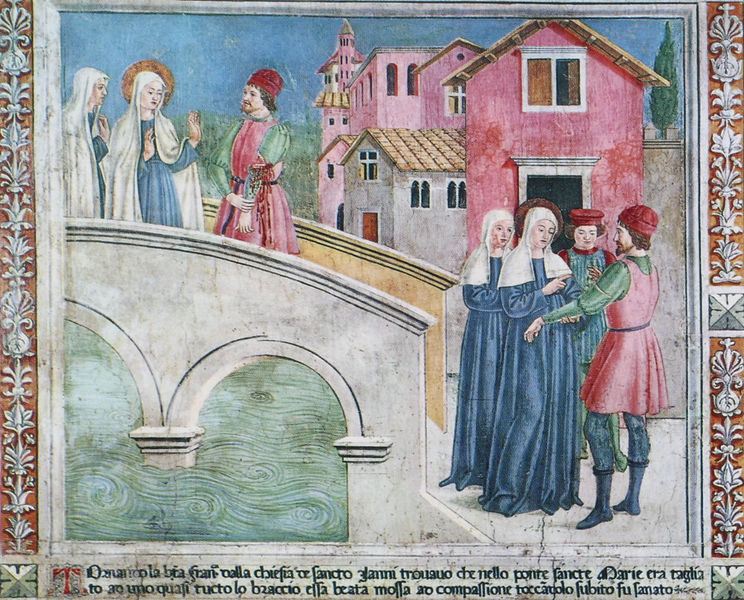
Titel: Rom, Monastero di Tor de’ Specchi, Fresken
Künstler: Benozzo Gozzoli
Standort: Rom, Via del Teatro di Marcello, Monastero di Tor de’ Specchi  (EU - I - Latium)
Schlagwörter: baum, blau, mann, wasser, weiß, wunde, fluss, frauen, grün, stadt, fenster, frau, grau, hut, männer, tür, dach, haus, rot, schleier, schleiher, ornament, mütze, arm, bibel, rahmen, bild, häuser, brücke, rosa, turm, schrift, italien, venedig, verzierung, wandmalerei, gruppen, blut, buch, zypresse, text, soldat, nonne, initiale, heiligenschein, mittelalter, heilige, fresko, ankunft, maria, magdalena, heilung, latein, nonnen, buchmalerei, rialto, krankenschwestern, er mgold